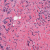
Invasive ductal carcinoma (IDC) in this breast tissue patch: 1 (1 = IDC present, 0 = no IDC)